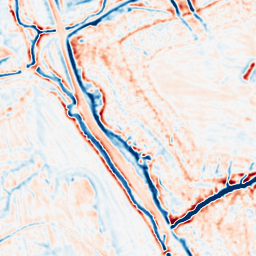
Category: multiscale
Decomposition family: dog_multiscale
Decomposition parameters: sigma_ratio: 1.4
n_scales: 3
base_sigma: 1
Upsampling method: quartic
Upsampling parameters: scale: 4
Upsampling scale: 4